Question: I have implemented a persistent bottom sheet in my layout - one that cannot be completely hidden but always peeks from the bottom.
How can I set the layout in such a way the peek doesn't hide the last item?
Screenshot:-

'''
<?xml version="1.0" encoding="utf-8"?>
<FrameLayout xmlns:android="http://schemas.android.com/apk/res/android"
xmlns:app="http://schemas.android.com/apk/res-auto"
xmlns:tools="http://schemas.android.com/tools"
android:layout_width="match_parent"
android:layout_height="match_parent">
<android.support.design.widget.CoordinatorLayout
android:layout_width="match_parent"
android:layout_height="match_parent">
<android.support.v4.widget.NestedScrollView
android:id="@+id/nestedScrollView"
android:layout_width="match_parent"
android:layout_height="match_parent">
<RelativeLayout
android:layout_width="match_parent"
android:layout_height="match_parent">
<android.support.v7.widget.RecyclerView
android:id="@+id/recylerView"
android:layout_width="match_parent"
android:layout_height="wrap_content"
android:layout_centerHorizontal="true"
android:layout_weight="1" />
</RelativeLayout>
</android.support.v4.widget.NestedScrollView>
<!-- Buttom Sheet -->
<android.support.v7.widget.LinearLayoutCompat
android:id="@+id/bottom_sheet"
android:layout_width="match_parent"
android:layout_height="wrap_content"
android:background="@android:color/white"
android:orientation="vertical"
app:behavior_hideable="true"
app:behavior_peekHeight="56dp"
app:layout_behavior="android.support.design.widget.BottomSheetBehavior">
<LinearLayout
android:layout_width="match_parent"
android:layout_height="56dp"
android:layout_gravity="center_vertical"
android:background="@android:color/holo_green_dark"
android:orientation="horizontal"
android:padding="10dp"
android:weightSum="3">
<TextView
android:layout_width="0dp"
android:layout_height="wrap_content"
android:layout_marginBottom="10dp"
android:layout_weight="2"
android:text="Submit Report"/>
<TextView
android:layout_width="0dp"
android:layout_height="wrap_content"
android:layout_weight="1"
android:gravity="right"
android:text="8/10"/>
</LinearLayout>
<!-- Other things to add -->
</android.support.v7.widget.LinearLayoutCompat>
</android.support.design.widget.CoordinatorLayout>
</FrameLayout>
'''
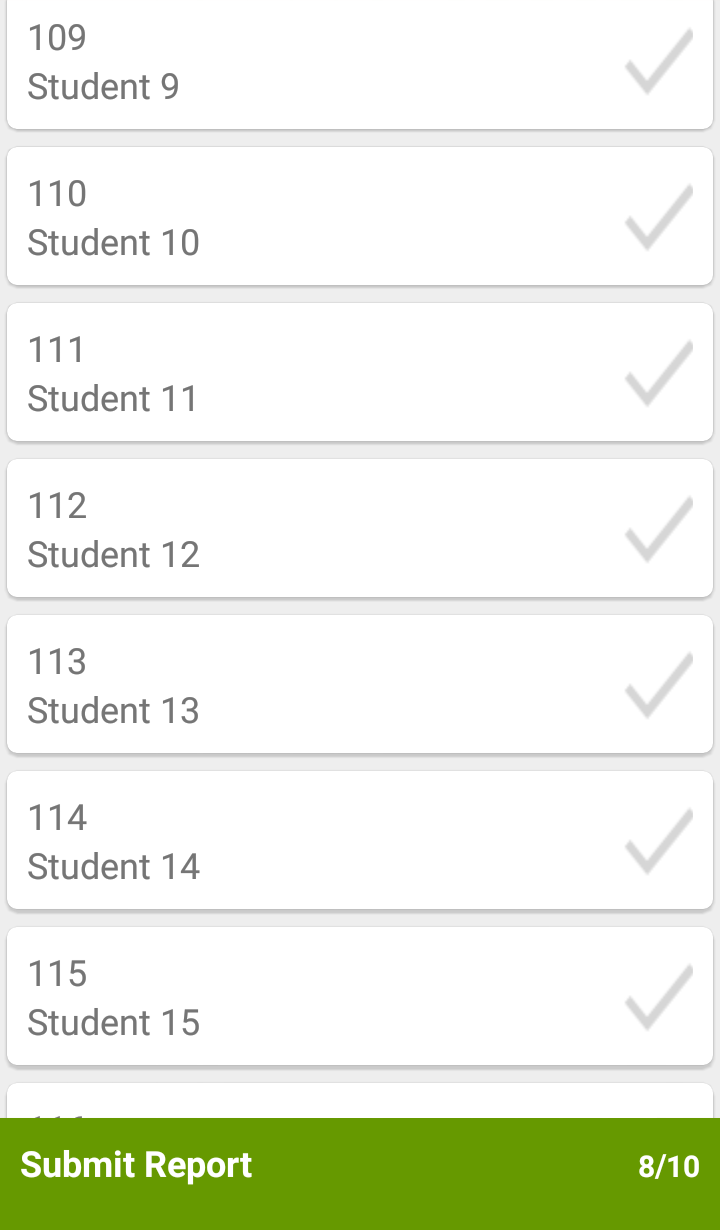
Answer: This is silly. I knew the solution by myself right after posting the problem. :)
Just needed to add attribute to the RecyclerView.
'''
<android.support.v7.widget.RecyclerView
android:id="@+id/studentListView"
android:layout_width="match_parent"
android:layout_height="wrap_content"
android:paddingBottom="56dp"/>
'''